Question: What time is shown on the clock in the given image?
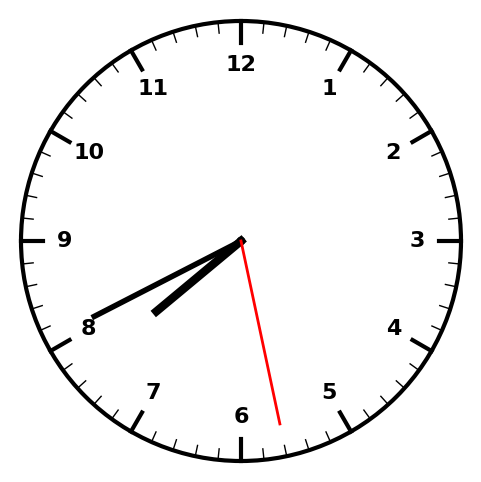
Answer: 07:40:28